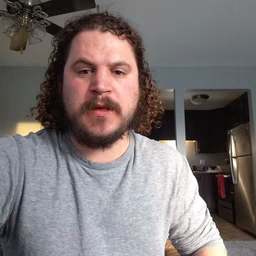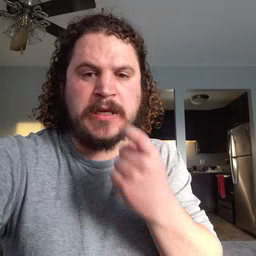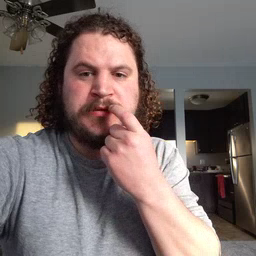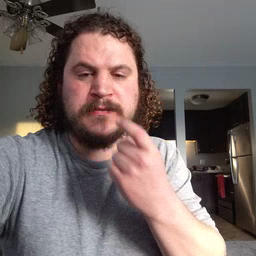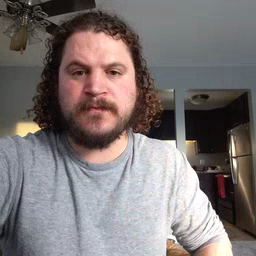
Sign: glasswindow